Aerial crown-view tile of a tropical tree (Barro Colorado Island, Panama), acquired 20250317:
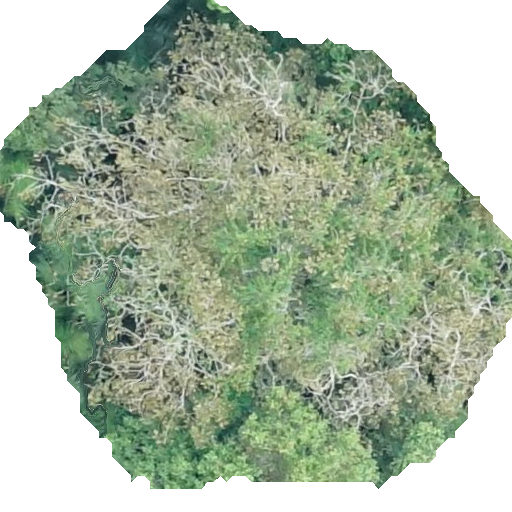
Species: Dipteryx oleifera
GBIF accepted scientific name: Dipteryx oleifera
Crown area: 270.567 m²